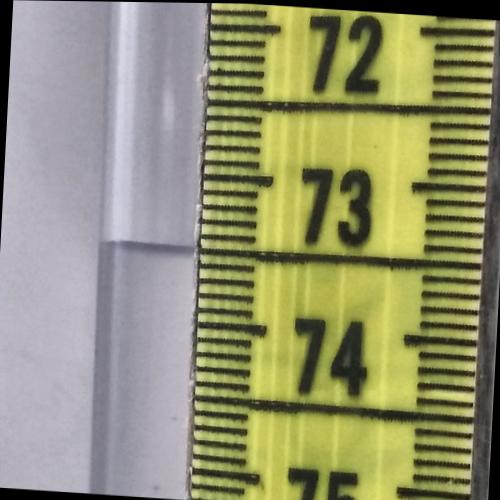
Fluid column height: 73.5 cm